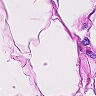
Metastatic tissue present: no